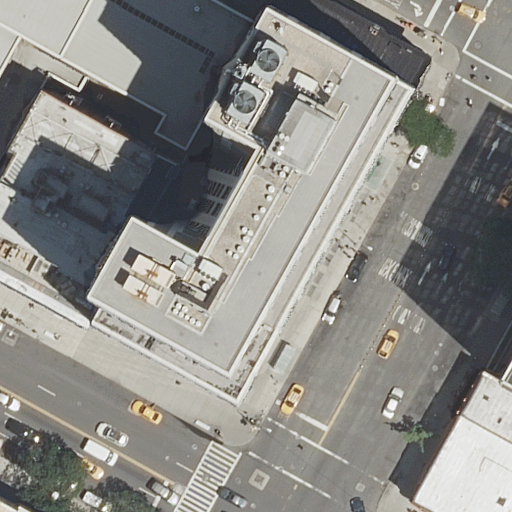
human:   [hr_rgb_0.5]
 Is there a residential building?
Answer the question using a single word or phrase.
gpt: yes

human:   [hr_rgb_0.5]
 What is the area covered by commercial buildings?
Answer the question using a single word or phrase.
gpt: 0m2

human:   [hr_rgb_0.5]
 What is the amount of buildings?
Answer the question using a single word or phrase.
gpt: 9

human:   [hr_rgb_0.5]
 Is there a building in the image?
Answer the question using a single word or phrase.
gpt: yes

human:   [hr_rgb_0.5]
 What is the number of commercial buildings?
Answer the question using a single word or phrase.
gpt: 0

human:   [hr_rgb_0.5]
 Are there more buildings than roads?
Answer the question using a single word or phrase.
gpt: yes

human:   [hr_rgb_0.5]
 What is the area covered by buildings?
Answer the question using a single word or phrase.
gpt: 6365m2

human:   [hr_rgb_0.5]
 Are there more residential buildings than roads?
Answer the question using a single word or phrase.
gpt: yes

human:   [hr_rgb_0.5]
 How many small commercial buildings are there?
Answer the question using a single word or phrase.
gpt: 0

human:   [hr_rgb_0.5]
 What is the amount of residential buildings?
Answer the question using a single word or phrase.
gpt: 8

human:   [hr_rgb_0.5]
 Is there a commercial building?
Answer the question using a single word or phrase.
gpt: no

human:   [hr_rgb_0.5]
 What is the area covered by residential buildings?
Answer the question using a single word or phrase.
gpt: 4150m2

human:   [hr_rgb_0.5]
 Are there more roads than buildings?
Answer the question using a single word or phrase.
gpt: no

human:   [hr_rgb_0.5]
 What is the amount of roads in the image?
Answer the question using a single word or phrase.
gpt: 3

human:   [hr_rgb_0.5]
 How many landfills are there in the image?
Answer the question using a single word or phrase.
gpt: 0

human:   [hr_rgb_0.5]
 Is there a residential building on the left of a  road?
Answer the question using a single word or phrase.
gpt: yes

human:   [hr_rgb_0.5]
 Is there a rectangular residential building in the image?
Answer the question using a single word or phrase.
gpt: yes

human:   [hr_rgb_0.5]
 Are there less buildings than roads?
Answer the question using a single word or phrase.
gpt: no

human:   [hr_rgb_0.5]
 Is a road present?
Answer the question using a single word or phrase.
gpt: yes

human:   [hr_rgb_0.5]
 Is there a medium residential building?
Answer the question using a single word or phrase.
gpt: yes

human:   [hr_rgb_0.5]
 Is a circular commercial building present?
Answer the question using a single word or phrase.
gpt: no

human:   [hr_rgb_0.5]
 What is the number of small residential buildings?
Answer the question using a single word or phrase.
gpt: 2

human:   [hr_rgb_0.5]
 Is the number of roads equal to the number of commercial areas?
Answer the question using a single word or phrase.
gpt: no

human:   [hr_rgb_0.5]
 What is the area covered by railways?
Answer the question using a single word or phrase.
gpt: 0m2

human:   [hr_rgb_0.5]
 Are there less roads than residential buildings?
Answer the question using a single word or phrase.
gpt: yes

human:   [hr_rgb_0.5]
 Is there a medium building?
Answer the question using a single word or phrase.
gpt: yes

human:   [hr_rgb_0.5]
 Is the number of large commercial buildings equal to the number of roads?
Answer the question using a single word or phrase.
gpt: no

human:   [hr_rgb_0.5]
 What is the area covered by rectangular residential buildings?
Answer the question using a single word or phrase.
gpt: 1374m2

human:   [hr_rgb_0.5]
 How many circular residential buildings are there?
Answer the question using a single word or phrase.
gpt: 0

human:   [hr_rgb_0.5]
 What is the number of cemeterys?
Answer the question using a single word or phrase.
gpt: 0

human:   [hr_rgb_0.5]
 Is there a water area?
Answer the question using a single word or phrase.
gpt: no

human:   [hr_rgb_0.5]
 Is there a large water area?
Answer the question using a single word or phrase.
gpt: no

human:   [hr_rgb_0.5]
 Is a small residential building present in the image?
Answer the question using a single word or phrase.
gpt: yes

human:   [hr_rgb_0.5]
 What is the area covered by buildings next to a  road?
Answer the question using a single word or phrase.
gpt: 6365m2

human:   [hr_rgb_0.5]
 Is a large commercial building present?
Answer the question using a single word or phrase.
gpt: no

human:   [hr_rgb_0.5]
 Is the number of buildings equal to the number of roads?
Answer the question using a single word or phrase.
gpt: no

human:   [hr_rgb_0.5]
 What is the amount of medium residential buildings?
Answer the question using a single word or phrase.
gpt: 3

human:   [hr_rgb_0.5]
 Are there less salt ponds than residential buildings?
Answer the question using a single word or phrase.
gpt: yes

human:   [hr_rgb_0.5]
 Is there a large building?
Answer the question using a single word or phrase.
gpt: yes

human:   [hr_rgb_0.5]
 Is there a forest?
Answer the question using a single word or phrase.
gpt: no

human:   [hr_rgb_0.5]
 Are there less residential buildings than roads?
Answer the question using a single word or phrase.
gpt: no

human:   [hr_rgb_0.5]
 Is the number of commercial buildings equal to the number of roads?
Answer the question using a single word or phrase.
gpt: no

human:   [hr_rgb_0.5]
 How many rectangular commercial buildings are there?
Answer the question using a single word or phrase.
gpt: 0

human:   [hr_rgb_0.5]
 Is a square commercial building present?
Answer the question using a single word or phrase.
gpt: no

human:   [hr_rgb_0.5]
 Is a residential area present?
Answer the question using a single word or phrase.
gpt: no

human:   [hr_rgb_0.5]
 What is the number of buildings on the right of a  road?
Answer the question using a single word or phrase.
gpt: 4

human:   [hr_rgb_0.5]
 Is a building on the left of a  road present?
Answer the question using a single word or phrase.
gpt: yes

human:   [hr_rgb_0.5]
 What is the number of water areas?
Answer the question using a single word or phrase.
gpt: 0

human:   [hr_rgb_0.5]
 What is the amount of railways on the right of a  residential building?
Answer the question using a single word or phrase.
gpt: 0

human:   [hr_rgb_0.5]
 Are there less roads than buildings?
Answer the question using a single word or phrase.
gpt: yes

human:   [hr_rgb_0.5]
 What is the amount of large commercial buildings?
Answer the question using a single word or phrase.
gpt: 0

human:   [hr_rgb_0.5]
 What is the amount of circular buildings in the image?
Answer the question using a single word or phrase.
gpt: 0

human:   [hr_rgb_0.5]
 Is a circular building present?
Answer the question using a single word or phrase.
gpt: no

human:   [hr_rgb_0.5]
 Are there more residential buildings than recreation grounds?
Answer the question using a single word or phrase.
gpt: yes

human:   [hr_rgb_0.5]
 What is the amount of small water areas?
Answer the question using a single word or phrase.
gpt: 0

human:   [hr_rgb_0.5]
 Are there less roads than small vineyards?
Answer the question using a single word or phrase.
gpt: no

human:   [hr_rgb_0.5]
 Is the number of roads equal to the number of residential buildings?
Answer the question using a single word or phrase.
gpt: no

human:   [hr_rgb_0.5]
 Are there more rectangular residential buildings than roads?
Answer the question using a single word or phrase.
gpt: yes

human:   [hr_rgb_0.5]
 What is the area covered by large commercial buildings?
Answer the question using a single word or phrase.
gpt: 0m2

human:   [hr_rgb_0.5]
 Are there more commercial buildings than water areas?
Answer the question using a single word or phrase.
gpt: no

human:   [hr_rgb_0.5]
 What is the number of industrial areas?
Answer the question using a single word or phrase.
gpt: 0

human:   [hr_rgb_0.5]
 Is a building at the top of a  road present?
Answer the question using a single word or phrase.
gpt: yes

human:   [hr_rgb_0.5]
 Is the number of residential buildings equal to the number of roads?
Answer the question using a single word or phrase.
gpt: no

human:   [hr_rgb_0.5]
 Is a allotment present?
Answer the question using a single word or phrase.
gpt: no